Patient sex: M
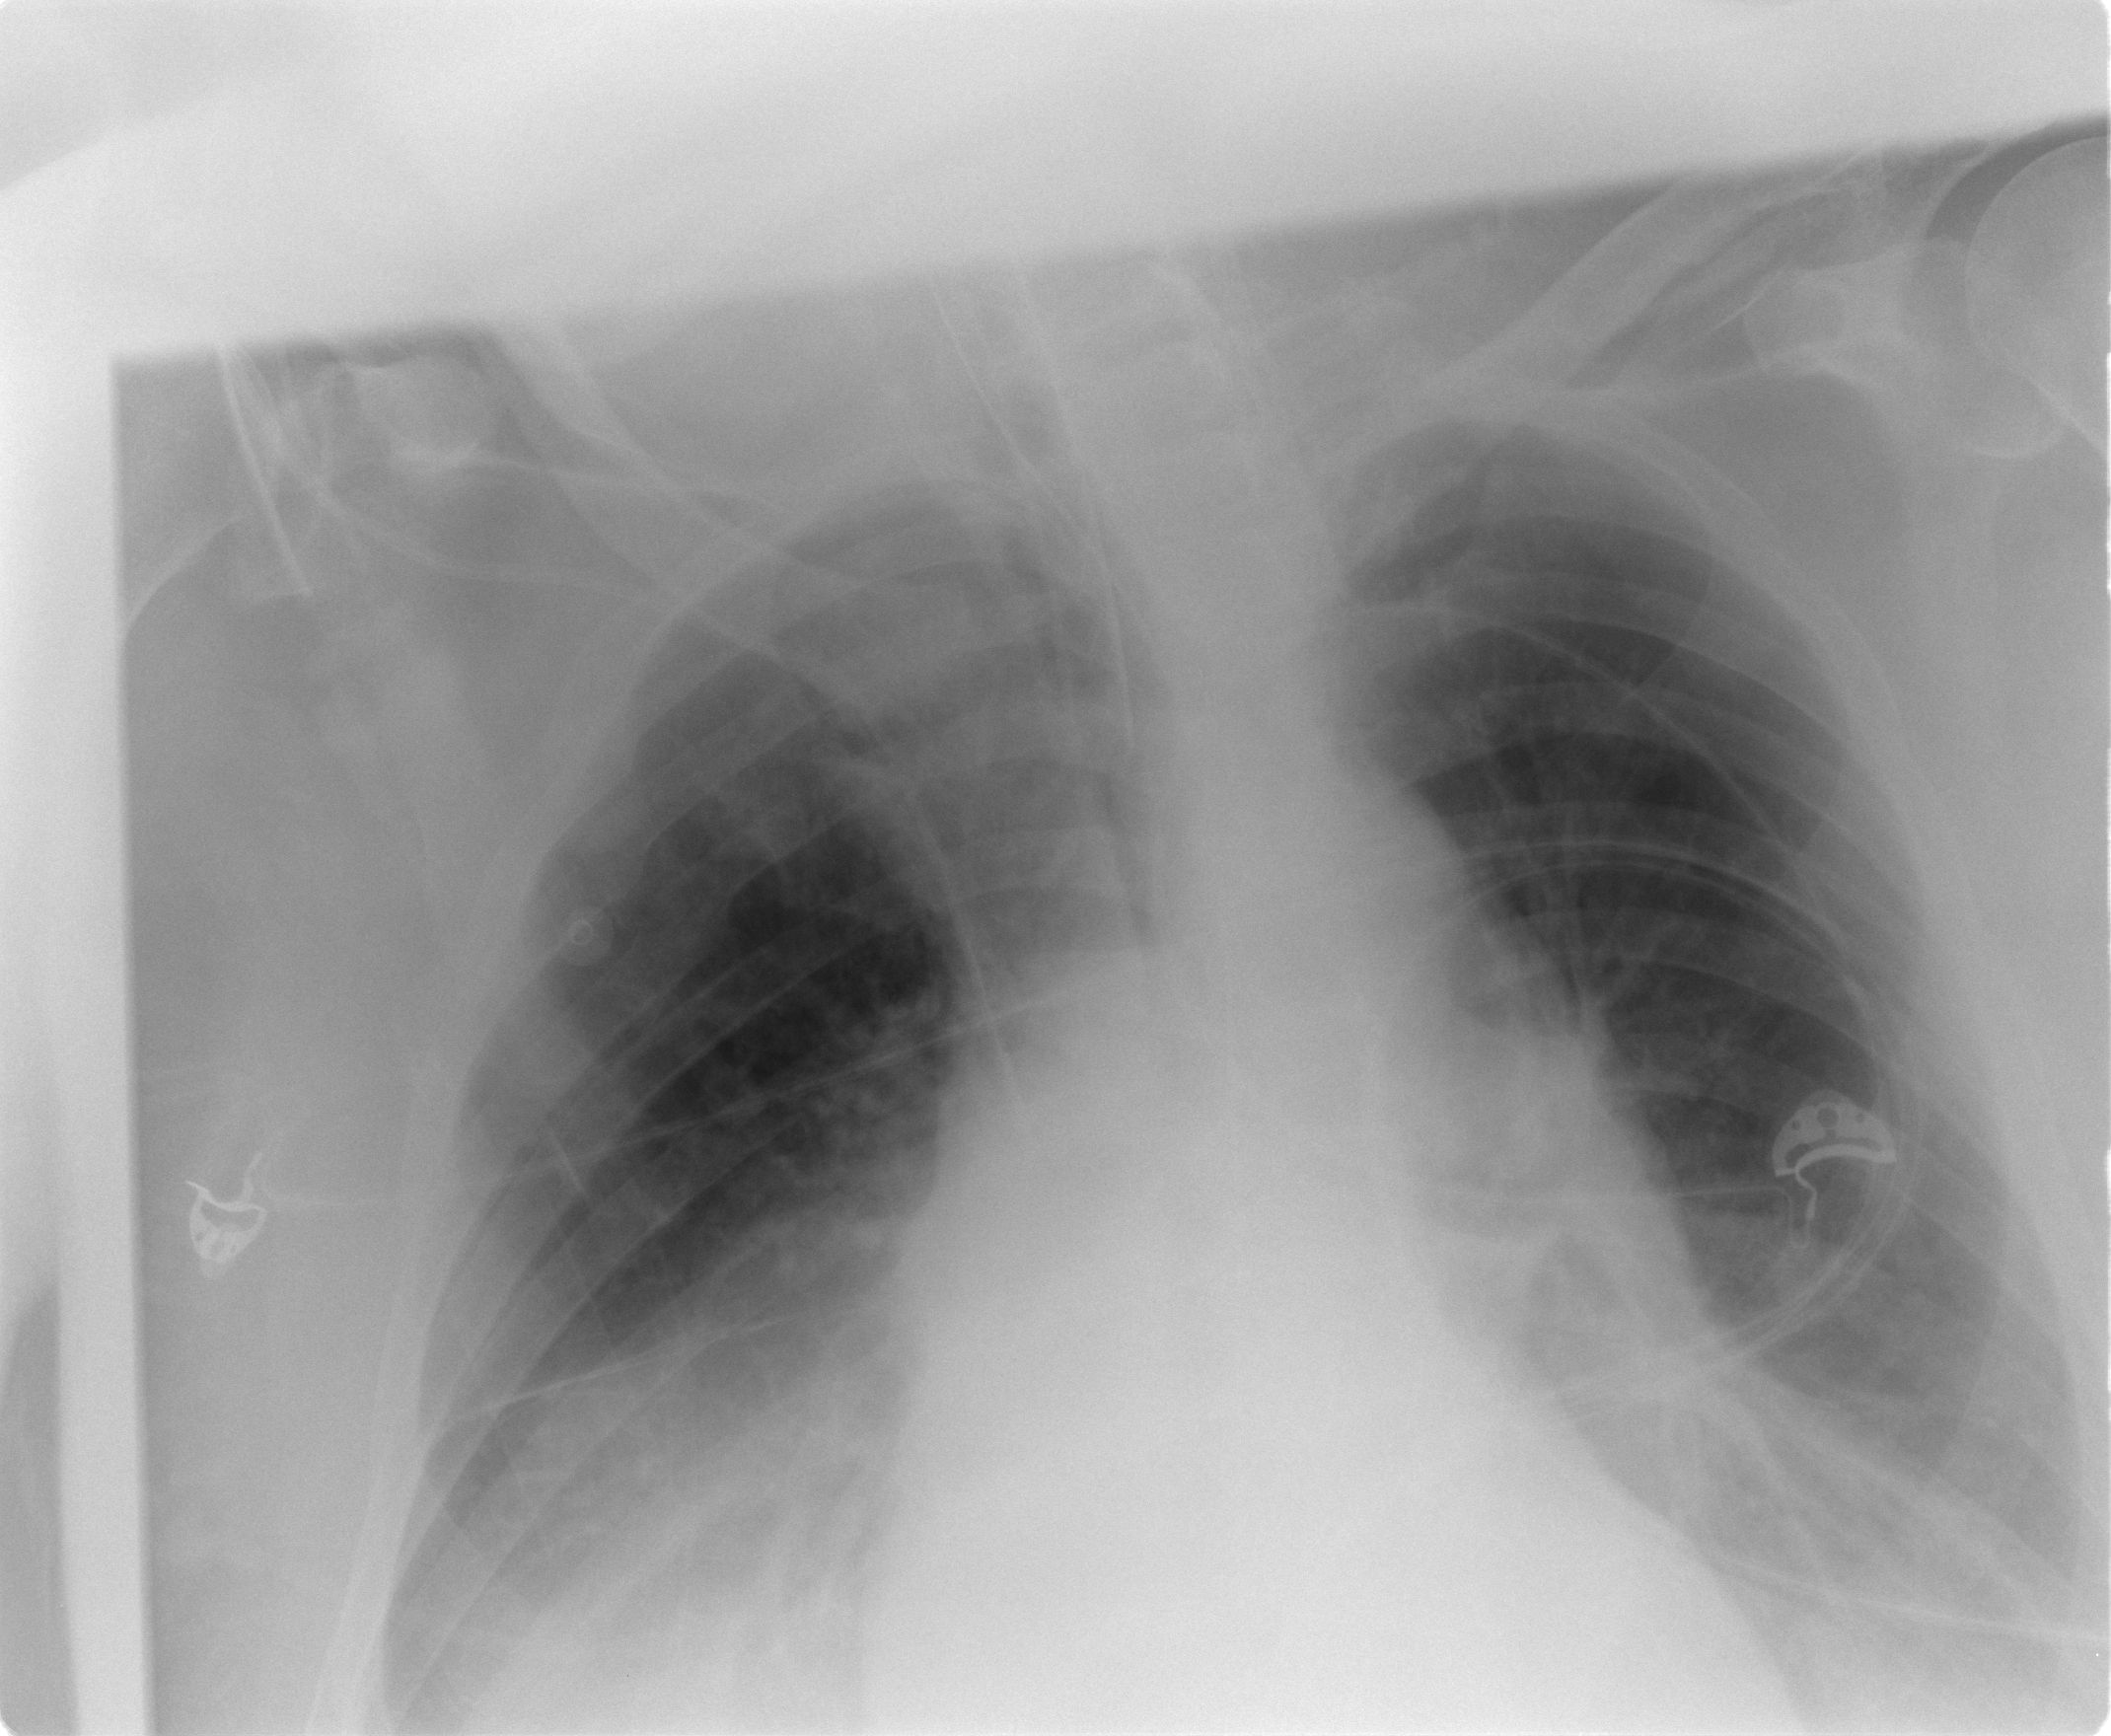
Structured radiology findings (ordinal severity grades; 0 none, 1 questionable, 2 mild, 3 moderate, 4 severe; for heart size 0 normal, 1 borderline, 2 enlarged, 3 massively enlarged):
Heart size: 2
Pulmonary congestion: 2
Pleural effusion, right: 2
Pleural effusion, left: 3
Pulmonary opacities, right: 2
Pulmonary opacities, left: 1
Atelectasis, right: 2
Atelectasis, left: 2